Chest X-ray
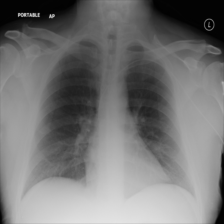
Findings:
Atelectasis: negative
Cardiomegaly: negative
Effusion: negative
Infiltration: negative
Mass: negative
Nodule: negative
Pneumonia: negative
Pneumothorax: negative
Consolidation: negative
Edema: negative
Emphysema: negative
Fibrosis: negative
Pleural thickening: negative
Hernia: negative